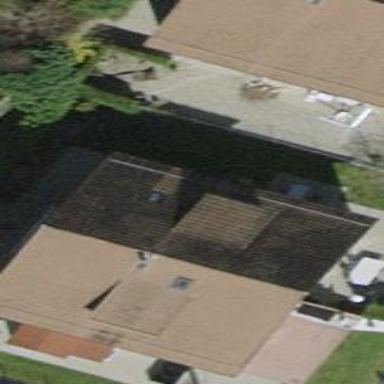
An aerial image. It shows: Building with tiled roof.